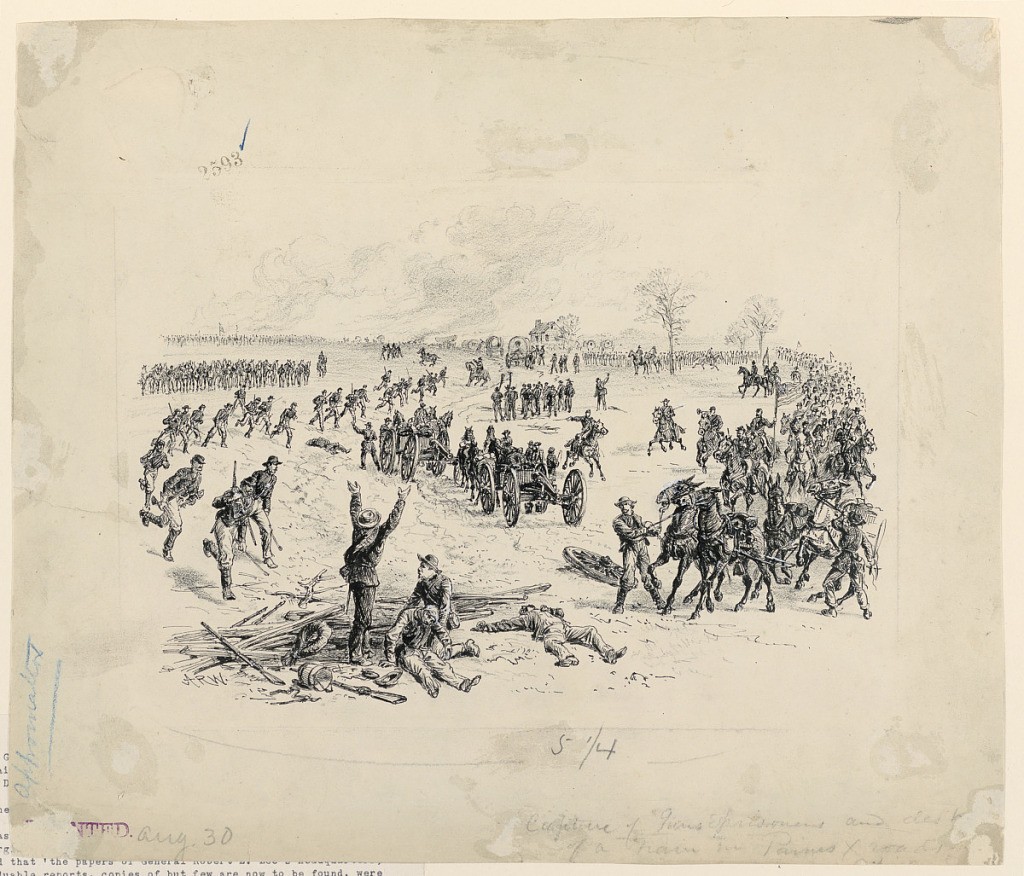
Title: Capture of Guns and Destruction of a Confederate Wagon Train
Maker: Alfred R. Waud, American, b. England, 1828–1891
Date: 1887
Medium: Lithograph, with corrections in white gouache
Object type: Drawing
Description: The capture of guns and prisoners at Appomatox. Soldiers running at left. Two cannons at center. Horses and cavalry at right. Group in foreground, including one wounded man, and one lying prone on ground.